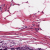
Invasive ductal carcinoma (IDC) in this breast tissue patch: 0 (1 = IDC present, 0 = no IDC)